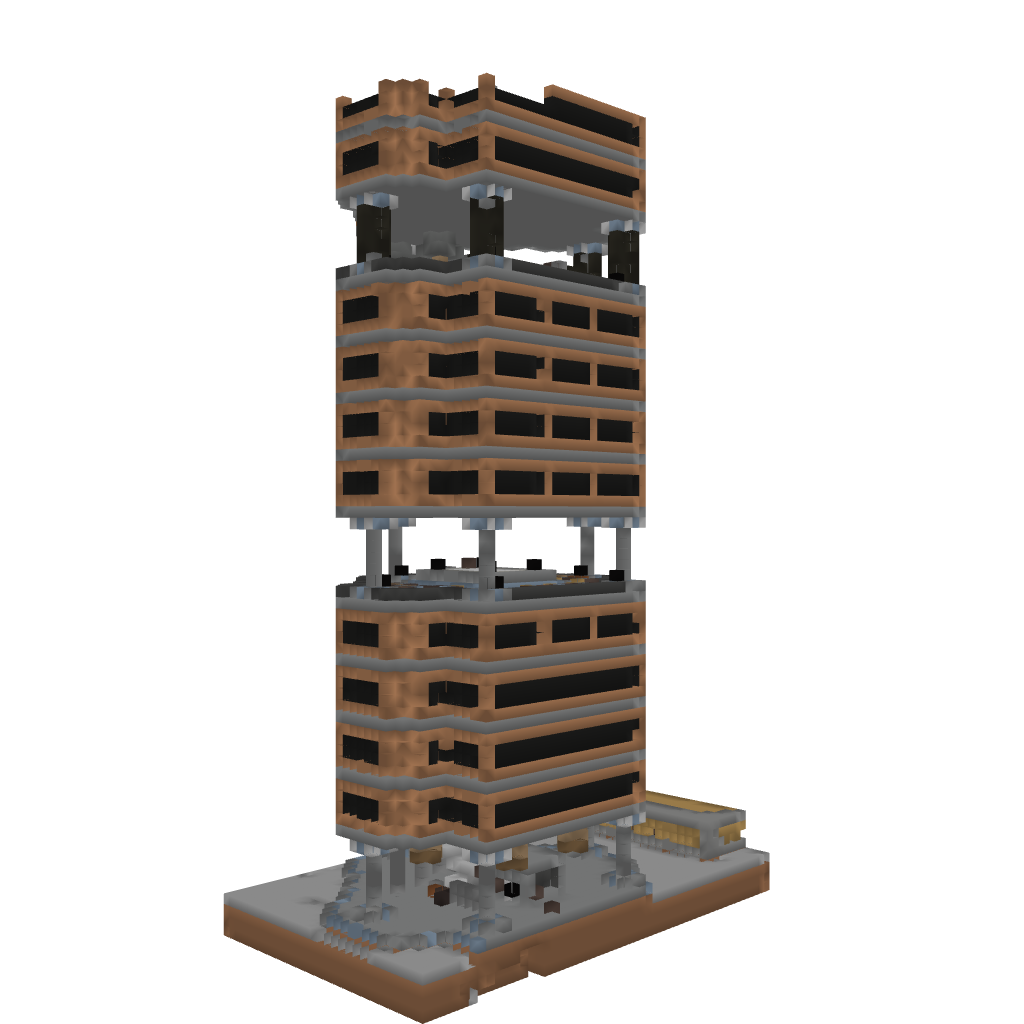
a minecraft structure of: Big Yeti Shop